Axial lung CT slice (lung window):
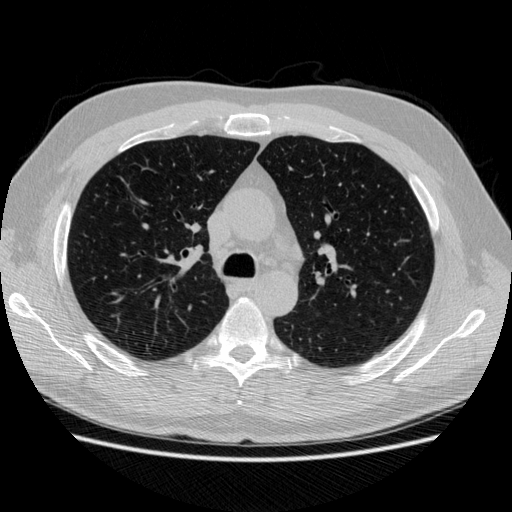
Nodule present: no